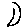
Label: moon